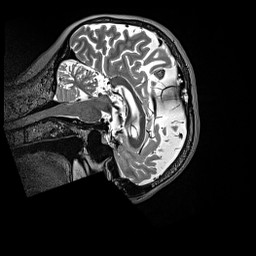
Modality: T2w
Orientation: sagittal
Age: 60
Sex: female
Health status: ill
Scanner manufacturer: siemens
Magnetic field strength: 3 T
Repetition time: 3.2 s
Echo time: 0.564 s